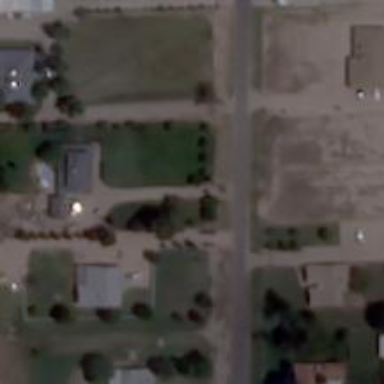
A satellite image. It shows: Driveway.